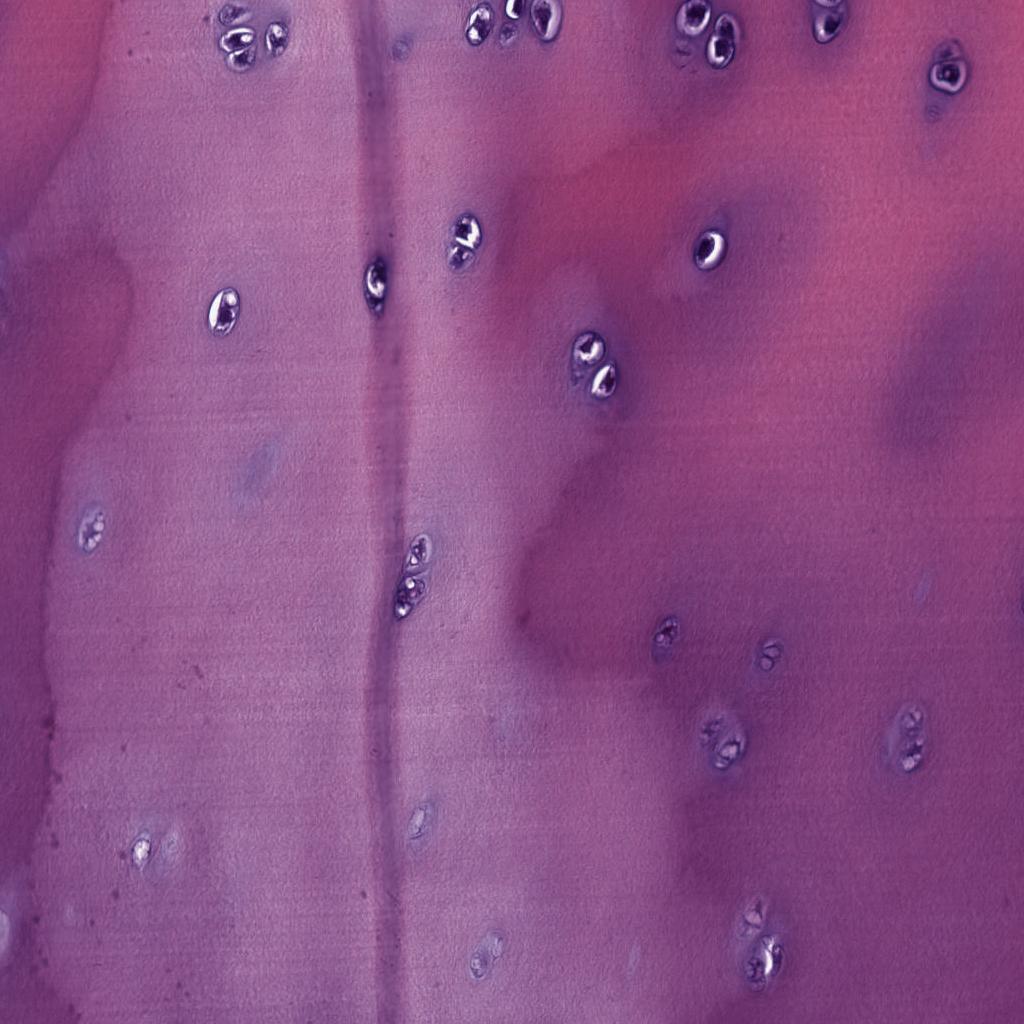
Label: Non-Tumor